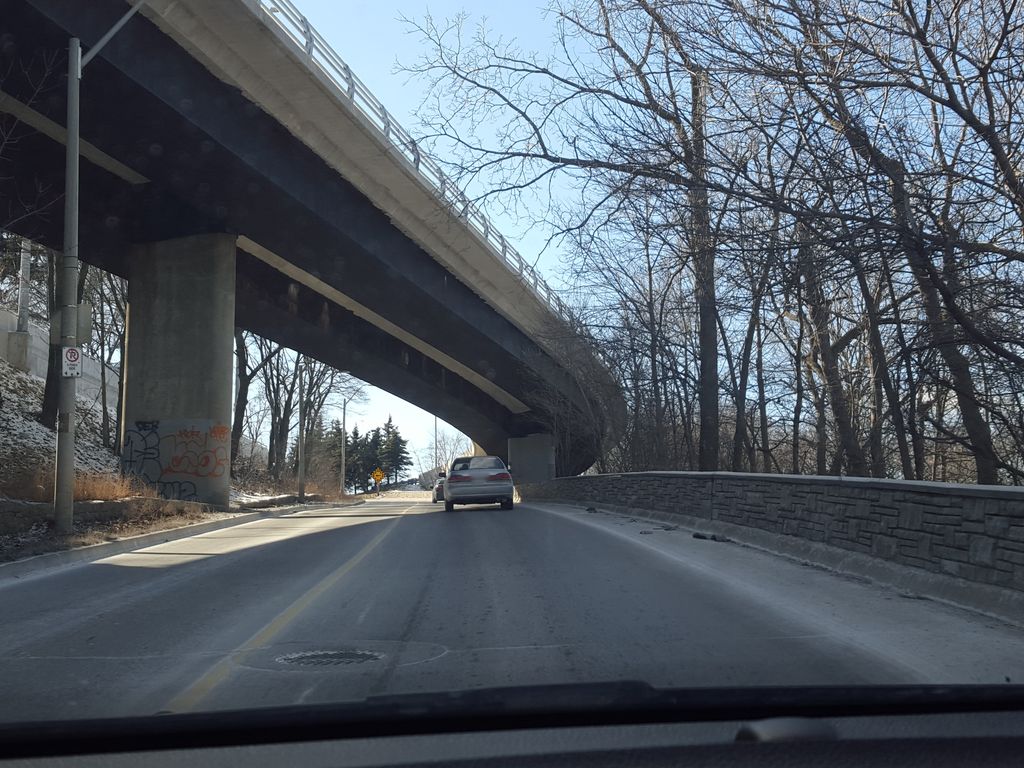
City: hamilton